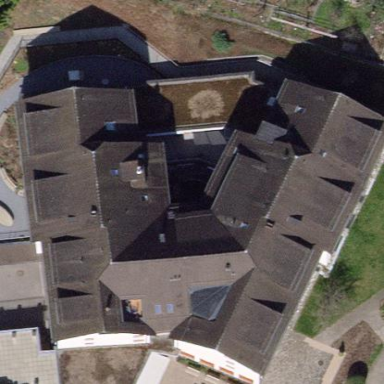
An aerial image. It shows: Building.